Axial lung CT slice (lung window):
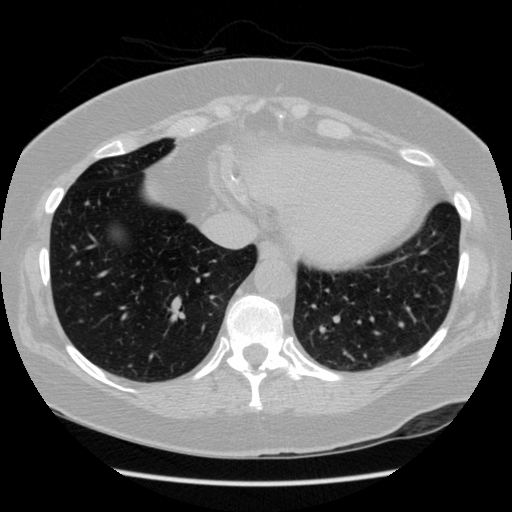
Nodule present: no